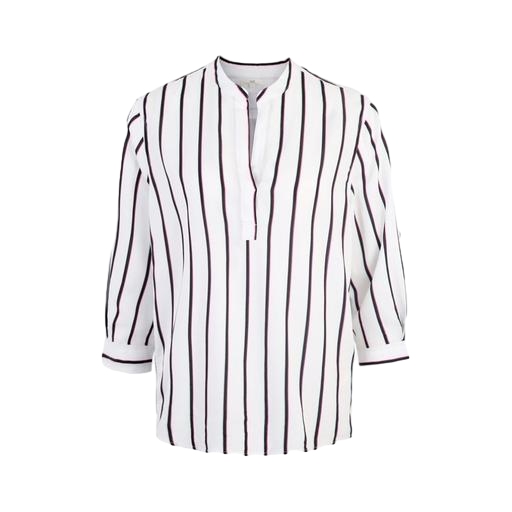
white striped roll-tab-sleeve shirt, striped shirt, stripe shirt, white background